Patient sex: M
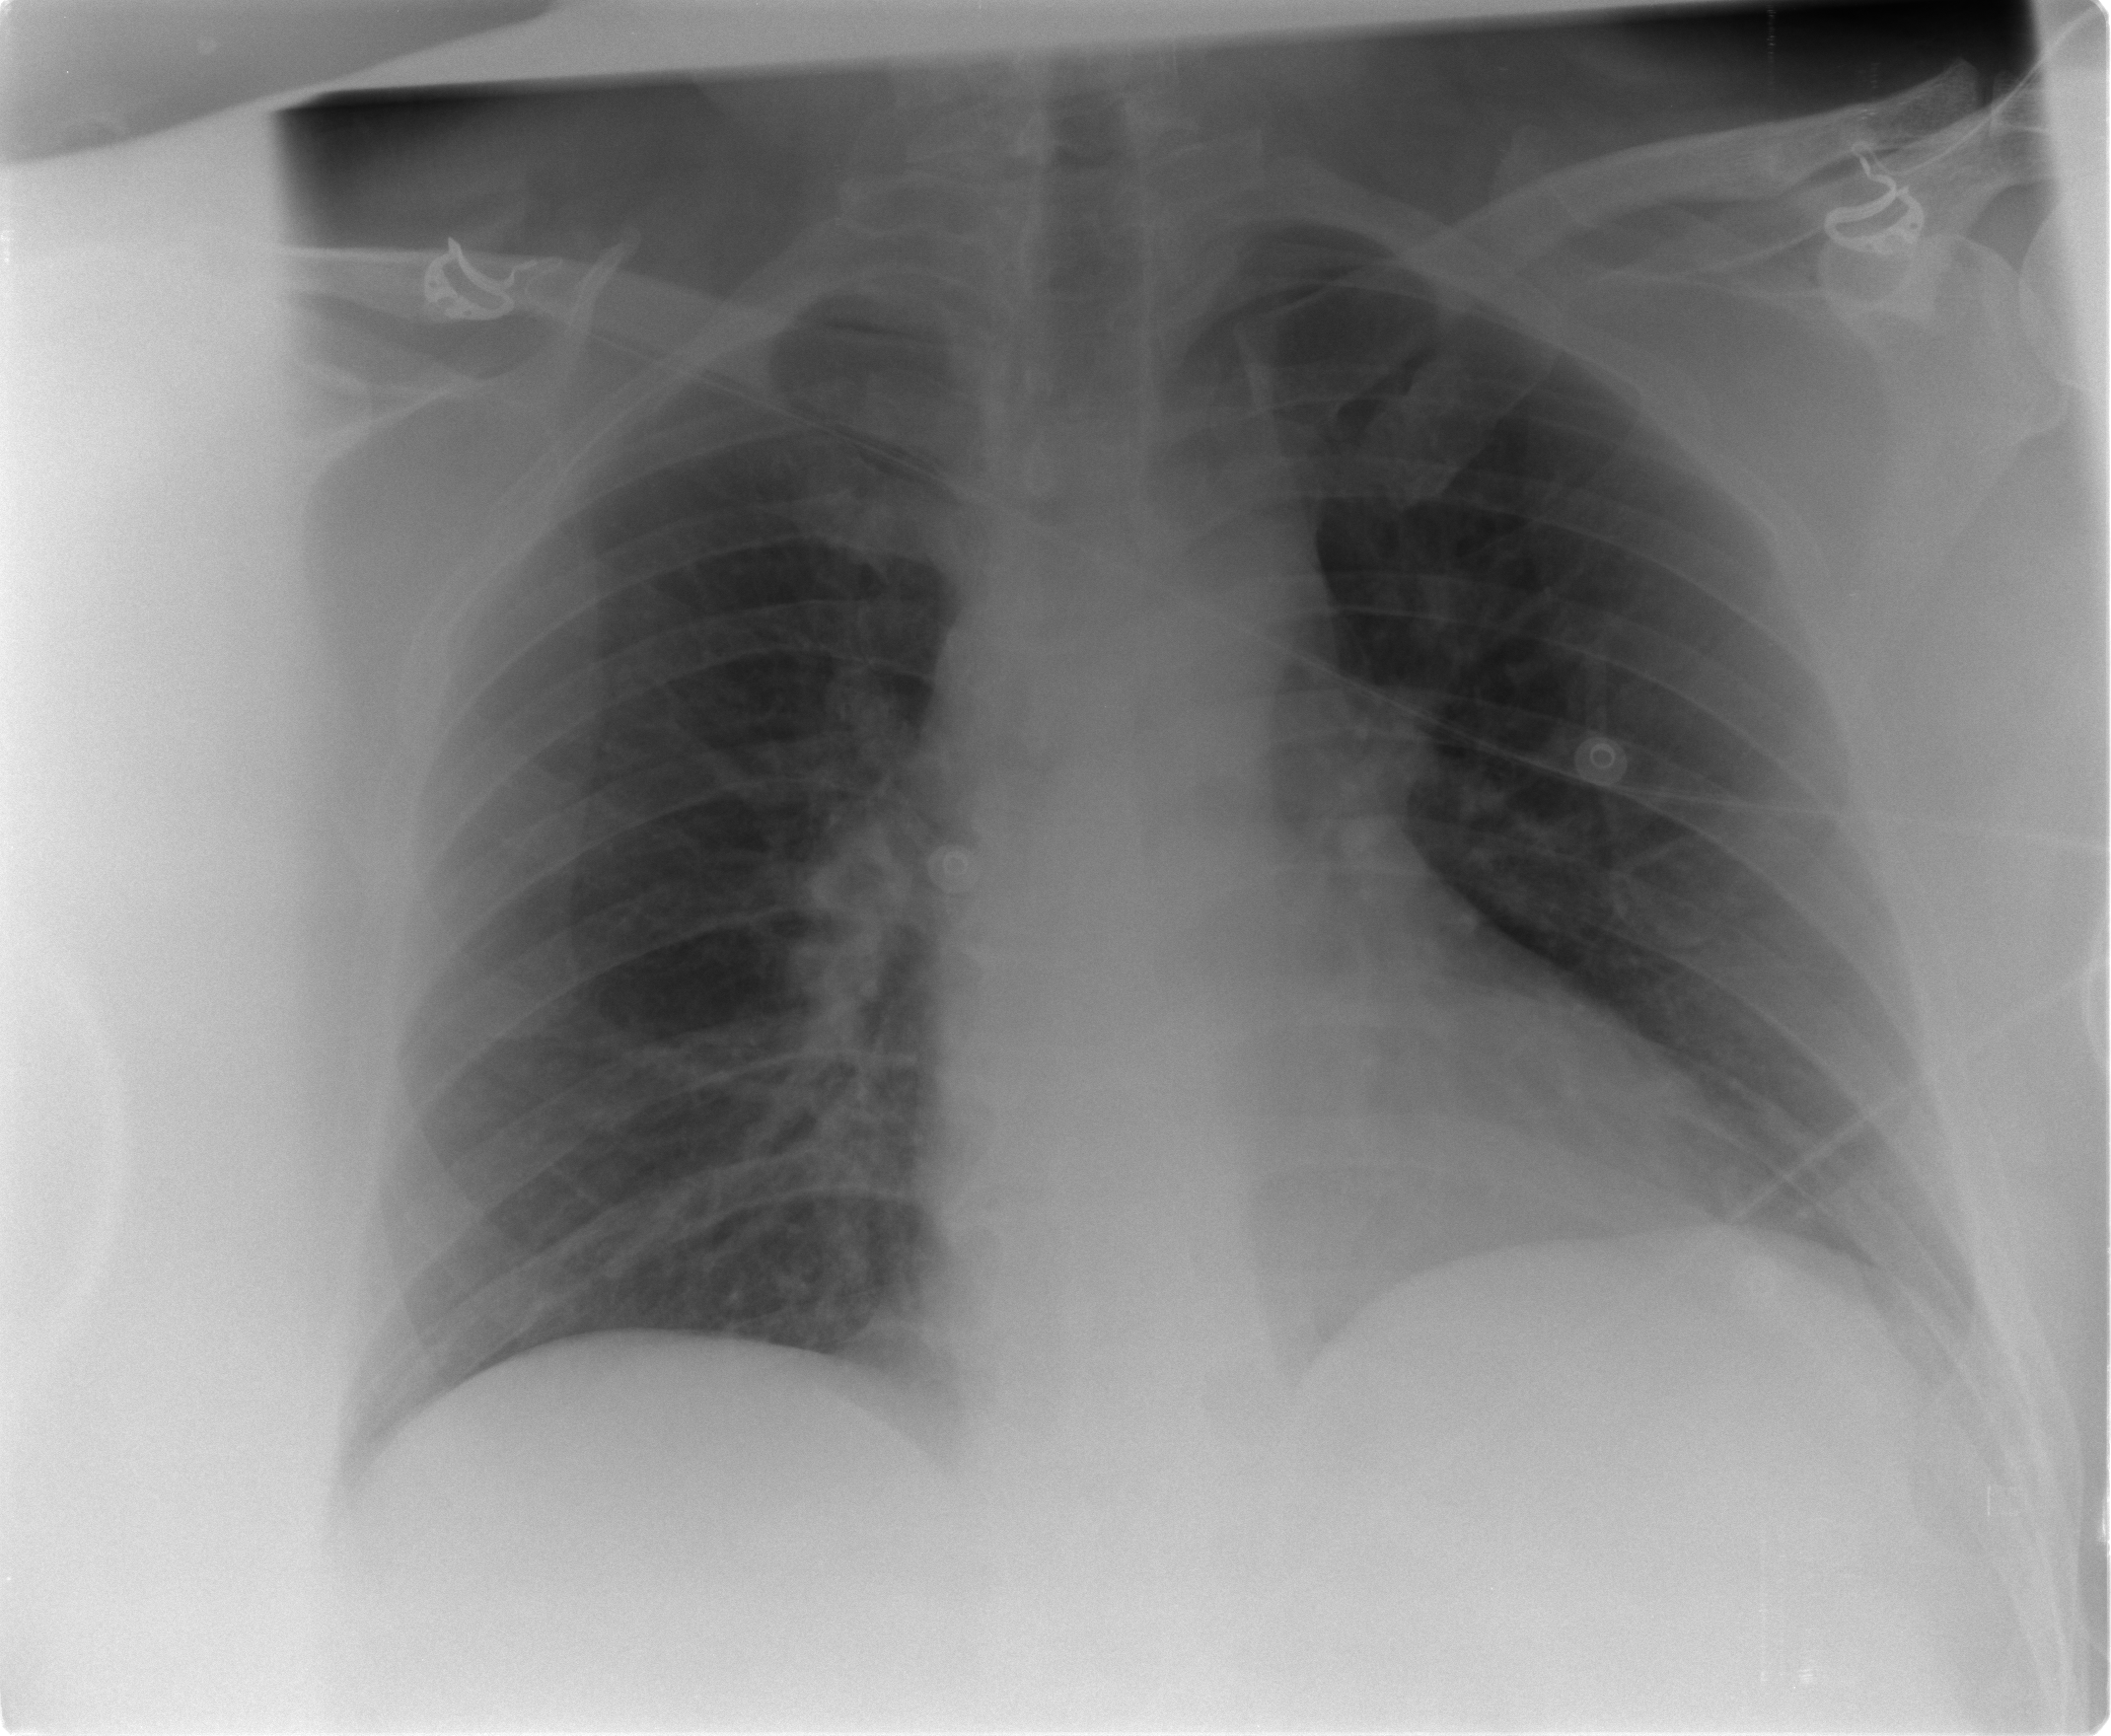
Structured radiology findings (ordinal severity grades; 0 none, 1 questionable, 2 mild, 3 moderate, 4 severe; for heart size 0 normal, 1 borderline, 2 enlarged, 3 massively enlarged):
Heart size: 0
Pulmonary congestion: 0
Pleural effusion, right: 0
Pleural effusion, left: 1
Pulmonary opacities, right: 0
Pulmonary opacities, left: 0
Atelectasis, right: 2
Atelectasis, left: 2